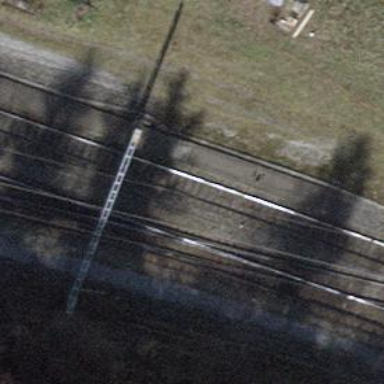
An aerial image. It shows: Railway siding with one electrified track and contact line.